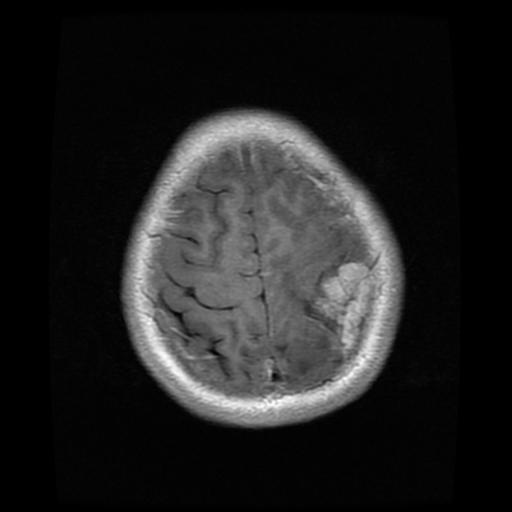
Label: meningioma